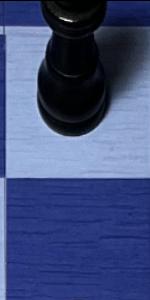
Label: Empty